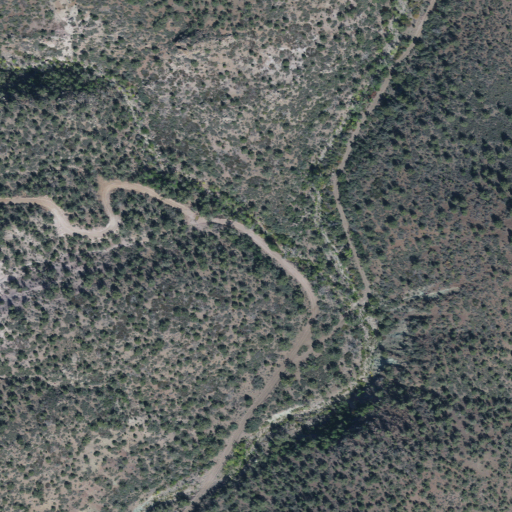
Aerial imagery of valley in Utah named Bull Canyon containing evergreen forest and shrub